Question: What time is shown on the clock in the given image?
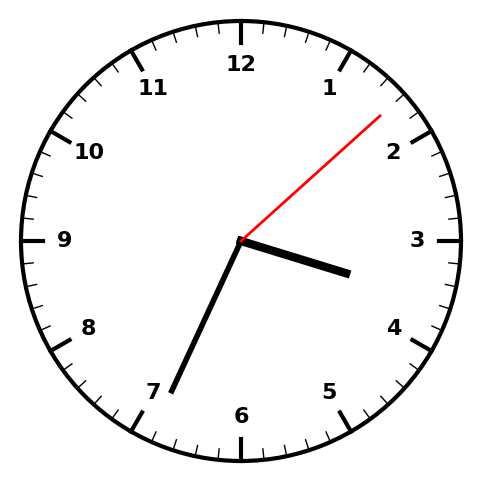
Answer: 03:34:08